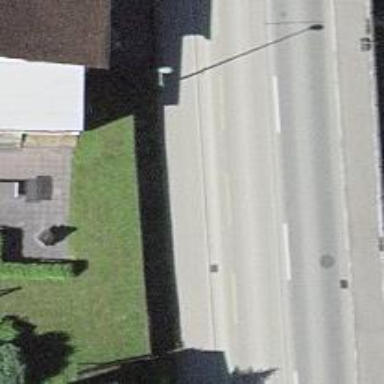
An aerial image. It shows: Sidewalk.